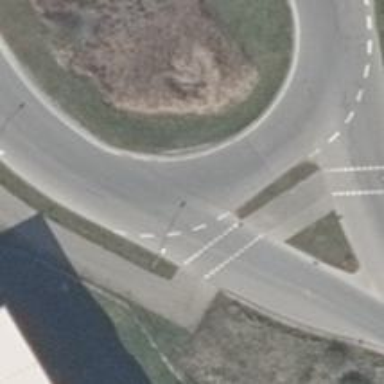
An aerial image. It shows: Tertiary road with asphalt surface.